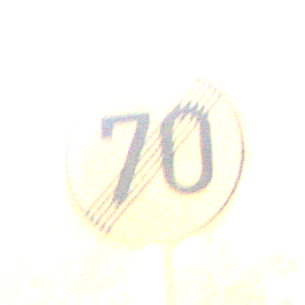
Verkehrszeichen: EndeGeschwindigkeit70
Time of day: SunriseSunset
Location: Outdoor (Nature)
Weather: PartlyCloudy
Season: NotSpecified
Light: Natural